Question: Hi I have a code that quits the game on backspace key on Unity3D,
But I want to give the user a YES/NO Question that he really wants to quit or not ?
Just like this :

Is there anyway to do this in Unity3D ?
Thanks in advance
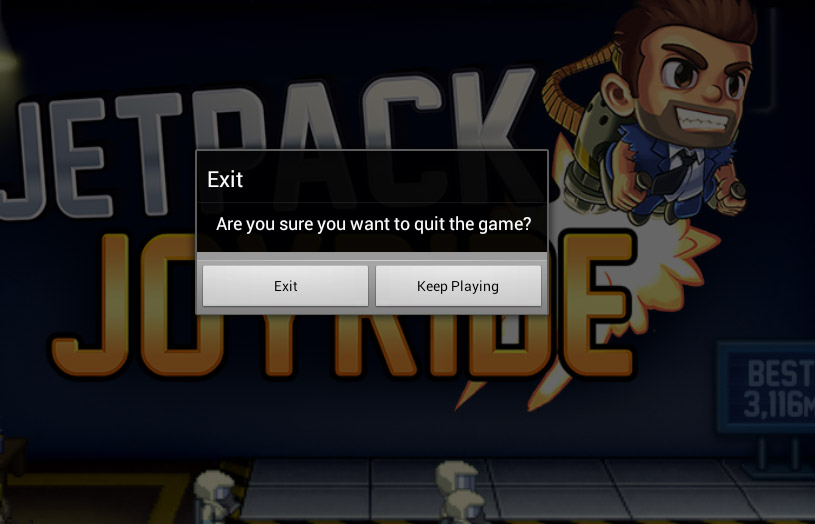
Answer: you can do it with unity's gui attach this to a game object and it should do that
you should make a GUI skin and play around with the components, you can add and tweak the components to your specifications
'''
#pragma strict
var count : int = 0;
var skin : GUISkin;
function Update () {
if (Input.GetKeyDown(KeyCode.Escape)) {
Time.timeScale = 0;
count = 1;
}
}
function OnApplicationPause(){
Time.timeScale = 0;
count = 1;
}
function OnGUI(){
if(count == 1){
GUI.skin = skin;
GUI.Box(new Rect(0,0,Screen.width,Screen.height),"Exit");
GUI.Label(new Rect(Screen.width*1/4,Screen.height*2/6,Screen.width*2/4,Screen.height*1/6), "Are you sure you want to exit the game?");
if(GUI.Button(Rect(Screen.width/4,Screen.height*3/8,Screen.width/2,Screen.height/8),"Yes"))
{
Application.Quit();
}
if(GUI.Button(Rect(Screen.width/4,Screen.height*4/8,Screen.width/2,Screen.height/8),"Keep Playing"))
{
count = 0;
Time.timeScale = 1;
}}}
'''